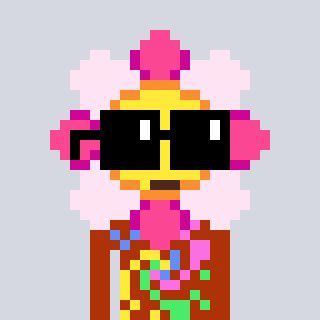
a pixel art character with square black sunglasses, a flower-shaped head and a hotbrown-colored body on a cool background